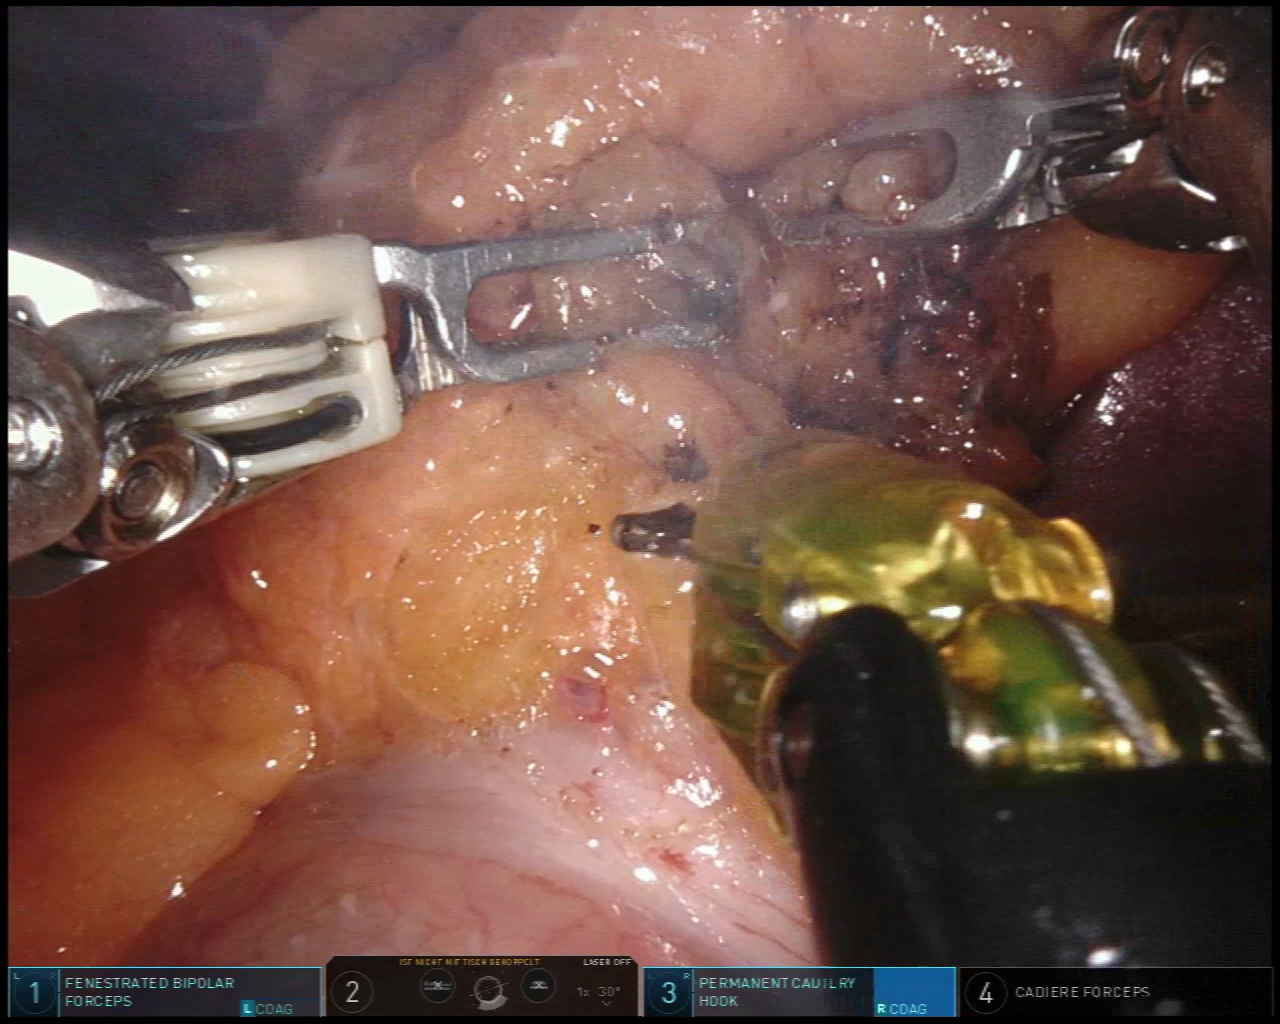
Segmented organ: colon
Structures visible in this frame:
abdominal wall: yes
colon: yes
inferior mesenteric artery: no
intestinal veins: no
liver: no
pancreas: no
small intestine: no
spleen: yes
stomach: no
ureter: no
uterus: no
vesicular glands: no